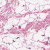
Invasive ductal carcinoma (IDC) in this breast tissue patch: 0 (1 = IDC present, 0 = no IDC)